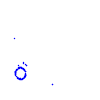
Particle: proton